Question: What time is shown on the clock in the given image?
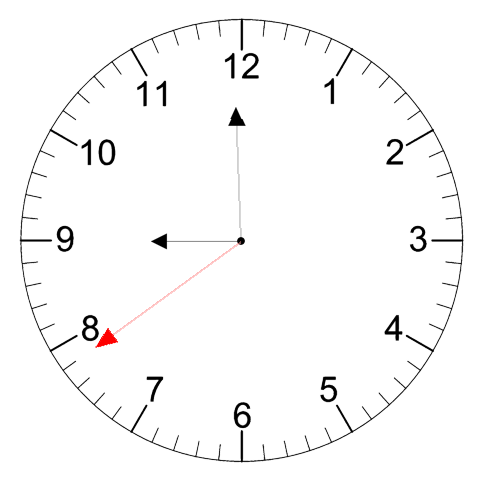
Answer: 08:59:39